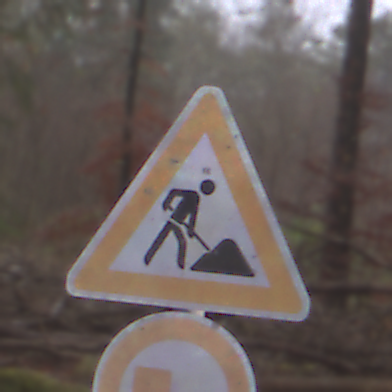
Verkehrszeichen: Arbeitsstelle
Zusatzzeichen unten: UeberholverbotKraftfahrzeuge
Umgebung: Outdoor, Nature
Tageszeit: Midday
Wetter: Overcast
Licht: Natural
Jahreszeit: Autumn
Kontrast: LowContrast